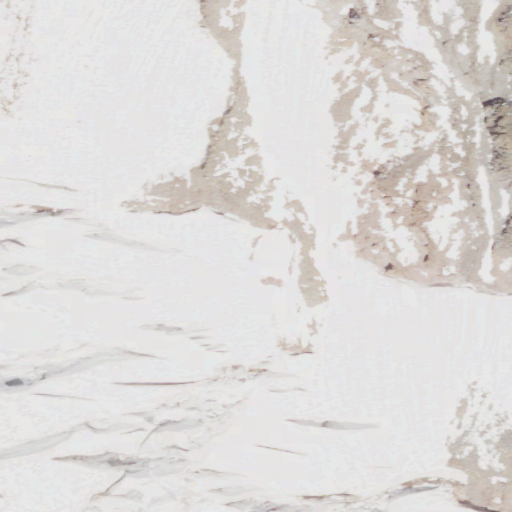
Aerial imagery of valley in Washington named Fuhrer Finger containing snow and barren land